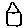
Label: house